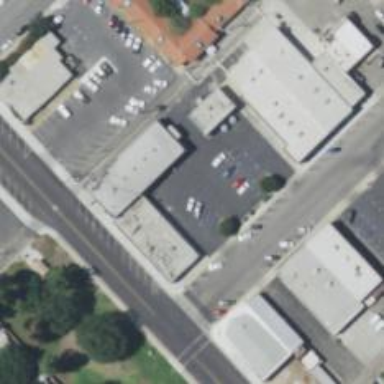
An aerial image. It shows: Parking space.